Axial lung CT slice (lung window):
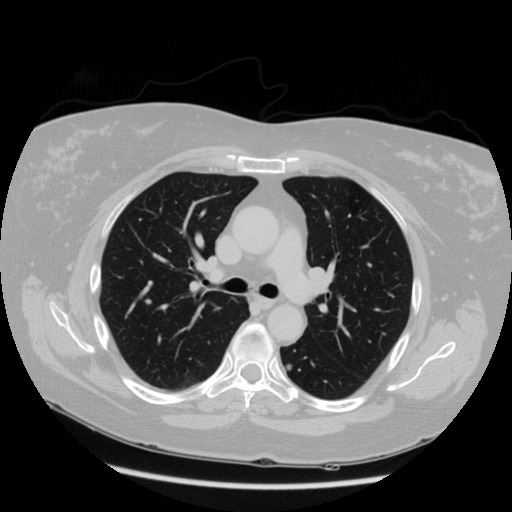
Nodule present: yes
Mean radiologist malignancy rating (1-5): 2.75